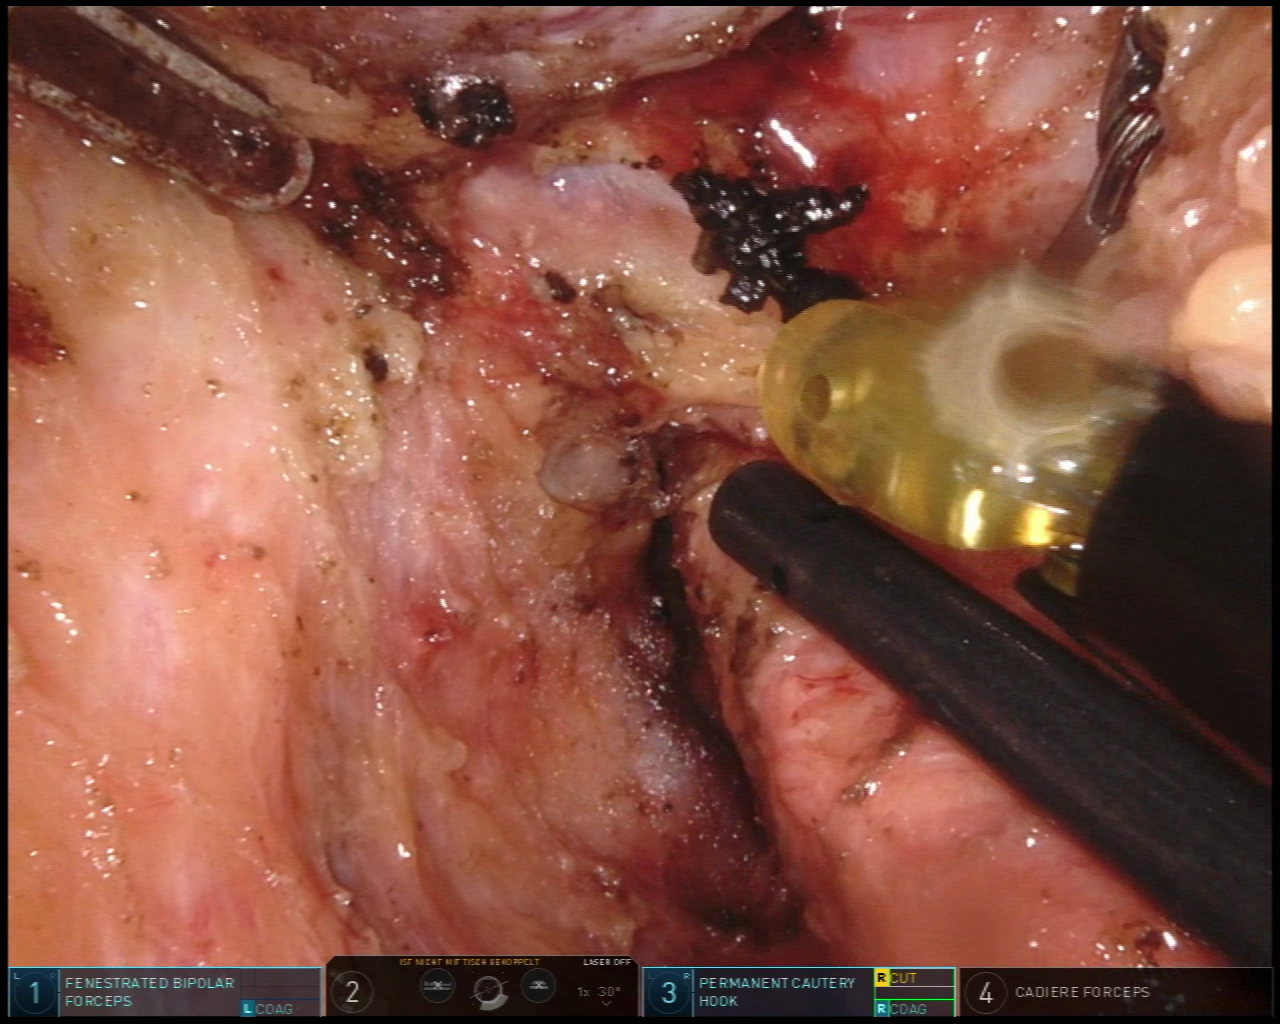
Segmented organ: vesicular_glands
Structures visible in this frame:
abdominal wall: no
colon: no
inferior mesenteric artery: no
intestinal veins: no
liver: no
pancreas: no
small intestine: no
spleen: no
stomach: no
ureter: no
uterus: no
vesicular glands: yes